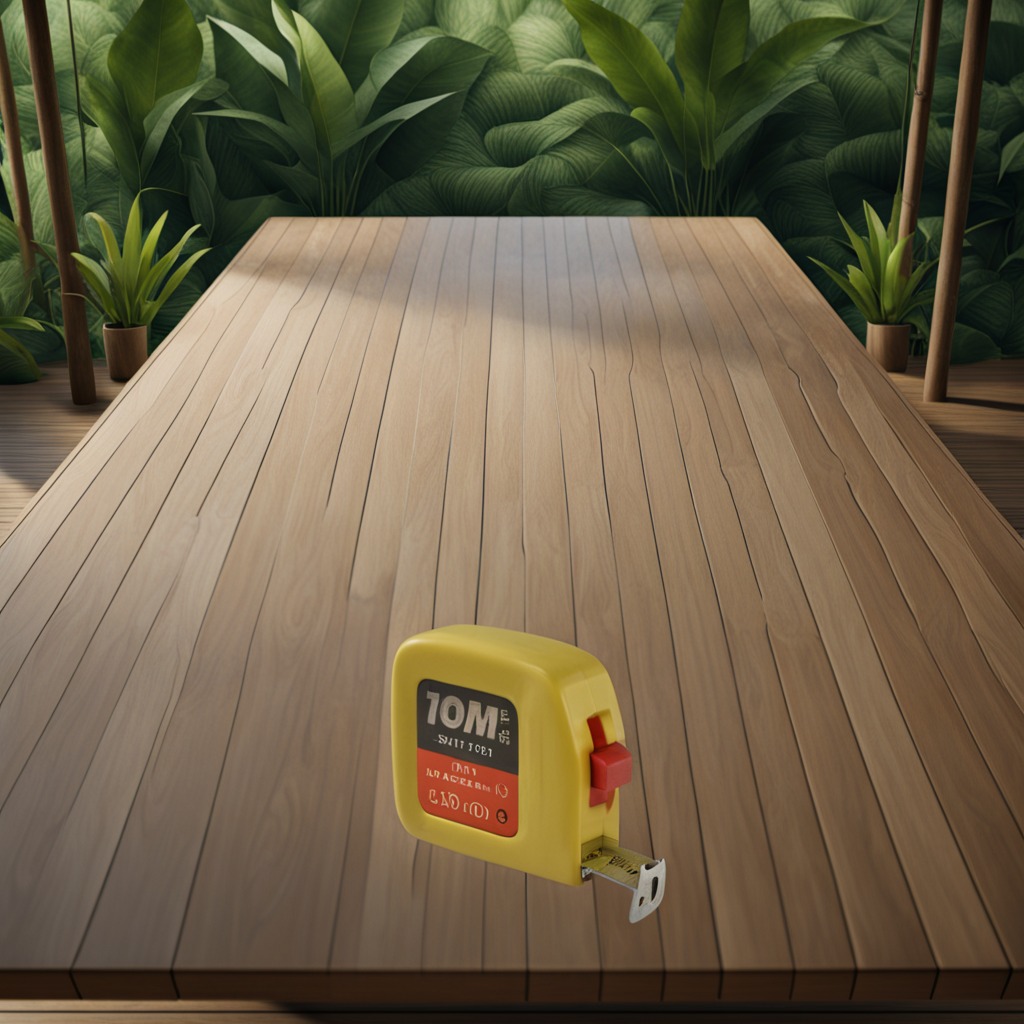
A measuring tape lies on a clean wooden table inside a jungle field workshop tent humid ambient light worn but